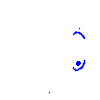
Particle: pion